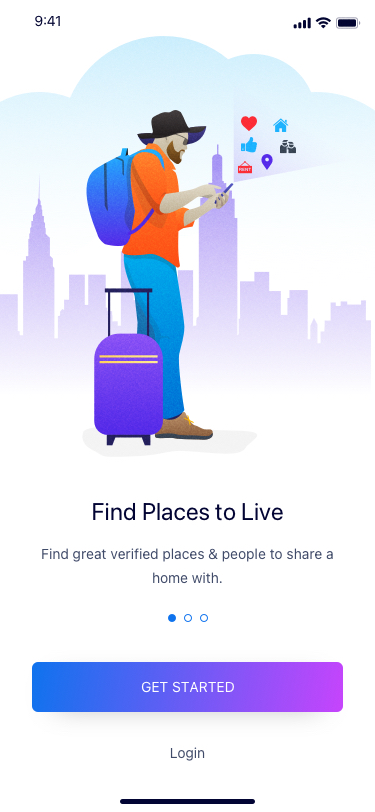
Text in this UI design:
Find great verified places & people to share a home with.
Find Places to Live
Login